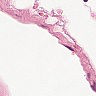
Metastatic tissue present: yes